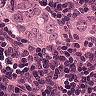
Metastatic tissue present: yes